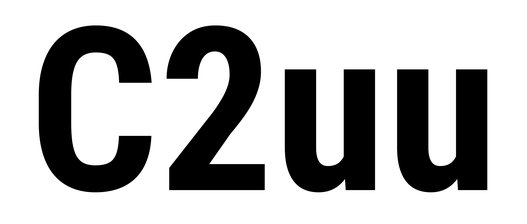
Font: Roboto_Condensed_Bold